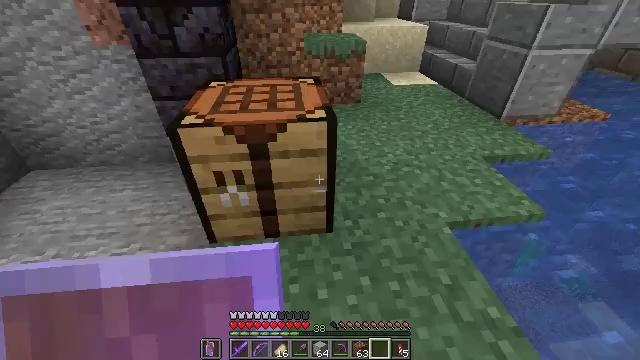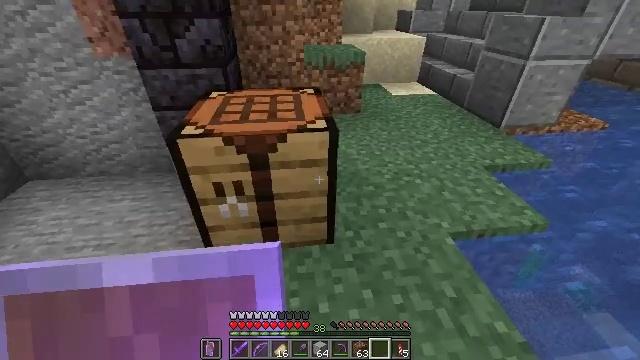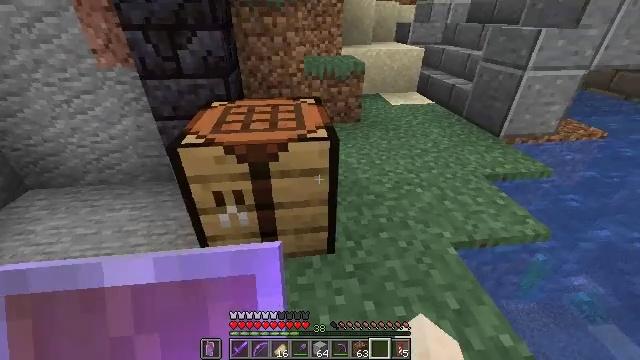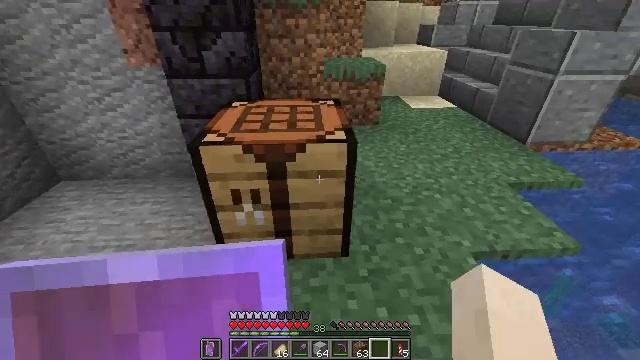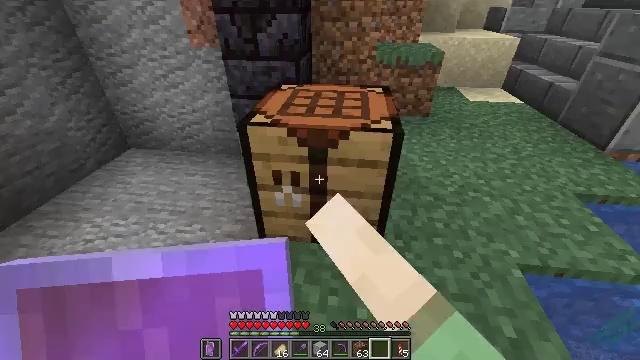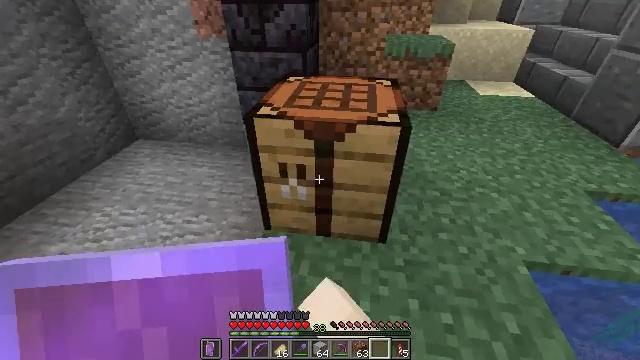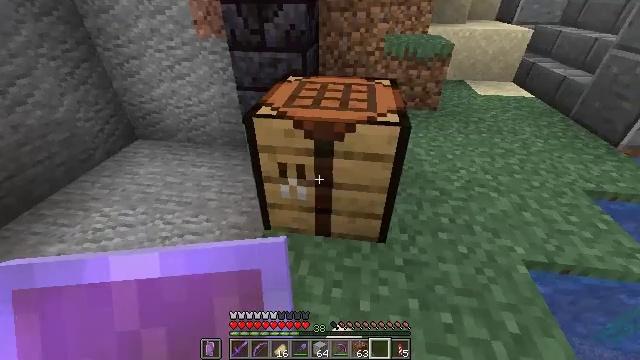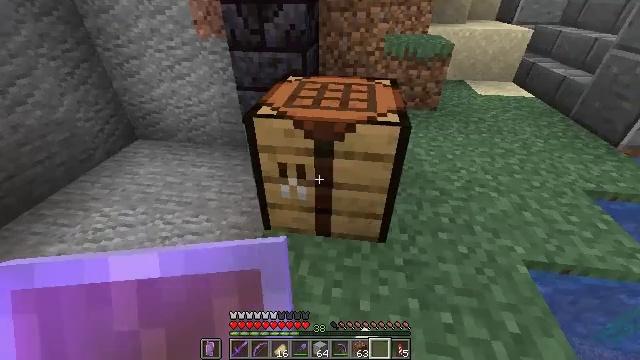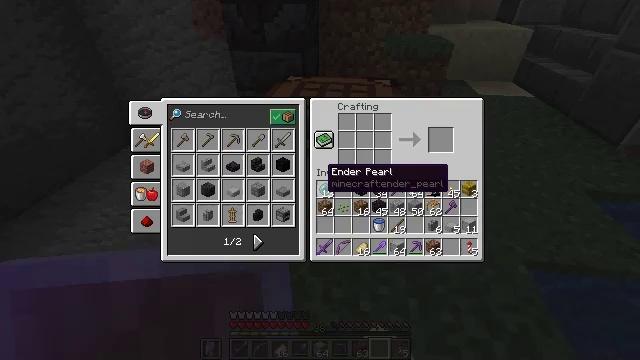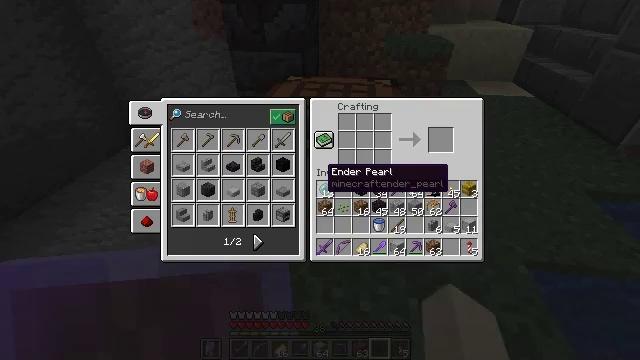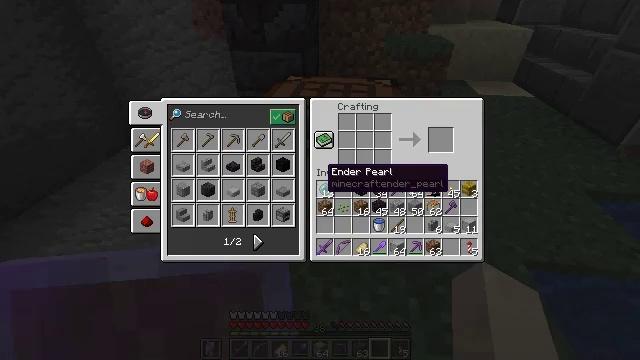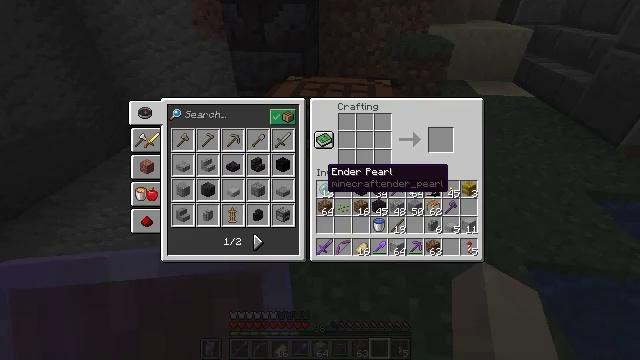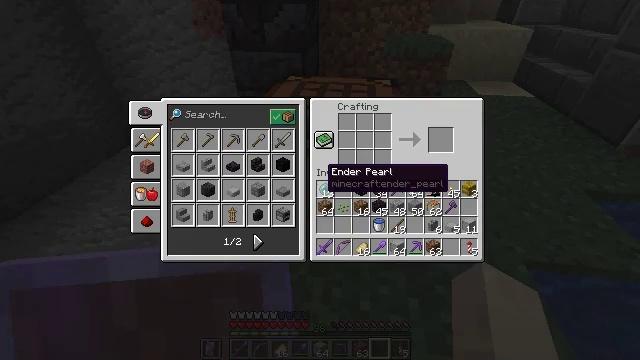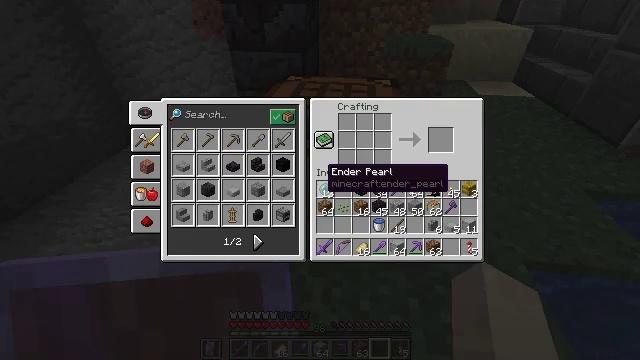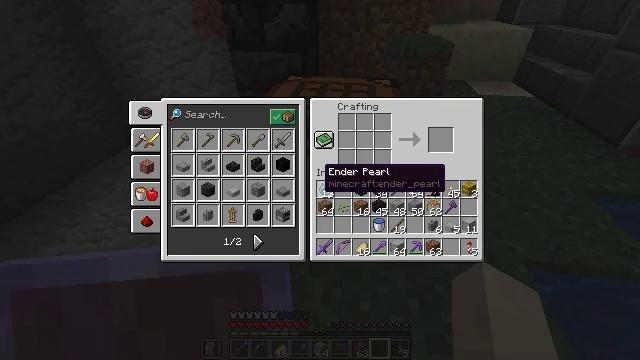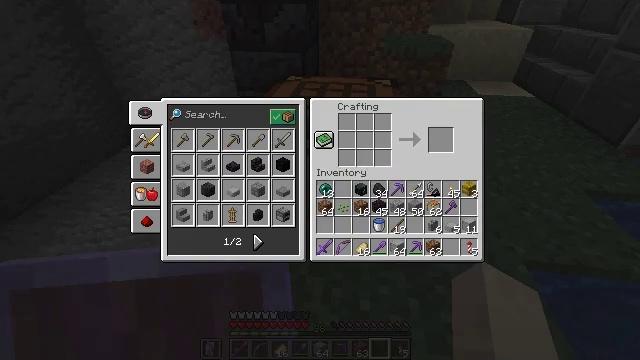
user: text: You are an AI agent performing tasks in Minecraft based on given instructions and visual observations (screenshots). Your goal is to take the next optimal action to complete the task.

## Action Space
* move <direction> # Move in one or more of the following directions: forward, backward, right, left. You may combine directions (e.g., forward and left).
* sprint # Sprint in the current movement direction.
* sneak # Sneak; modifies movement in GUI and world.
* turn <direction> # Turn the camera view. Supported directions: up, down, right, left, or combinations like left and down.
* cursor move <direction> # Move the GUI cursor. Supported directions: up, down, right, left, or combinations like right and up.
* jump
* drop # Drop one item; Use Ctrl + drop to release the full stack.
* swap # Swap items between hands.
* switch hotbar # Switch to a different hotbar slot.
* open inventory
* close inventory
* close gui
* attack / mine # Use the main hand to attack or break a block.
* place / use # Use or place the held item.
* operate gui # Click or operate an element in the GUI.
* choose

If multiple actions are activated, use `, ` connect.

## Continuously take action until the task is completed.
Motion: motion action
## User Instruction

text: craft item andesite wall
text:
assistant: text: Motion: turn up
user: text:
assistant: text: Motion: turn up
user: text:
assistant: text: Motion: turn left, use / place
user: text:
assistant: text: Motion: turn left and down, use / place
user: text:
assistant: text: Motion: turn left and down, use / place
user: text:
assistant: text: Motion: no_op
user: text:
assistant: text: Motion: no_op
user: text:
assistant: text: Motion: no_op
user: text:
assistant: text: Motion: no_op
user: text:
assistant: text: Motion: no_op
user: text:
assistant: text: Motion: no_op
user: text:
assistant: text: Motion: no_op
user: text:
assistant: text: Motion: no_op
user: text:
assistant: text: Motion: no_op
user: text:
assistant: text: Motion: turn left
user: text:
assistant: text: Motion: no_op
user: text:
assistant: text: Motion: turn left
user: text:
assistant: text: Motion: no_op
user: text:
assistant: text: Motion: no_op
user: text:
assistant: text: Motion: no_op
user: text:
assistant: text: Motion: no_op
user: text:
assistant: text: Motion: no_op
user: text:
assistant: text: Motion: no_op
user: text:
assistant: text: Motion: no_op
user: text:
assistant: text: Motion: turn down
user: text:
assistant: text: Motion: no_op
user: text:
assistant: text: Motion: no_op
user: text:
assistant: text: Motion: turn left and down
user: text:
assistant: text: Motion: no_op
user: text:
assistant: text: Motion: no_op